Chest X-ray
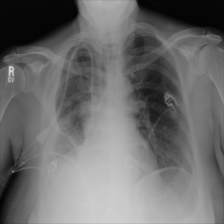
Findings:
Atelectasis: negative
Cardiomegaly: negative
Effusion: positive
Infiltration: negative
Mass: negative
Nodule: negative
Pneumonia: negative
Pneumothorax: negative
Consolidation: negative
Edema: negative
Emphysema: negative
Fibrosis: negative
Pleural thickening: negative
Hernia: negative